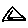
Label: triangle